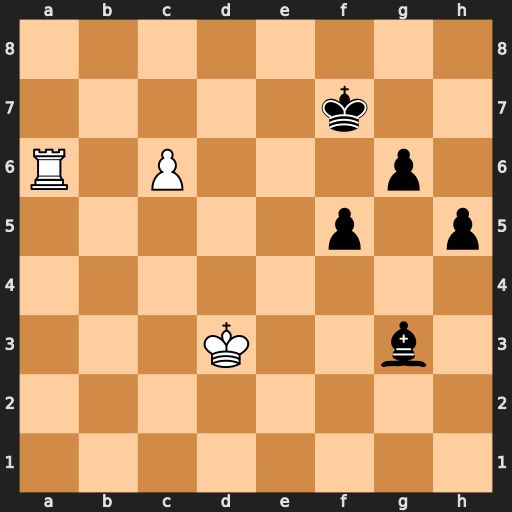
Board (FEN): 8/5k2/R1P3p1/5p1p/8/3K2b1/8/8
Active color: w
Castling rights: -
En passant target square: -
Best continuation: c7 Bxc7 Ra7 Kf6 Rxc7